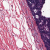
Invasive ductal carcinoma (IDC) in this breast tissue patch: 0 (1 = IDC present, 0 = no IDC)